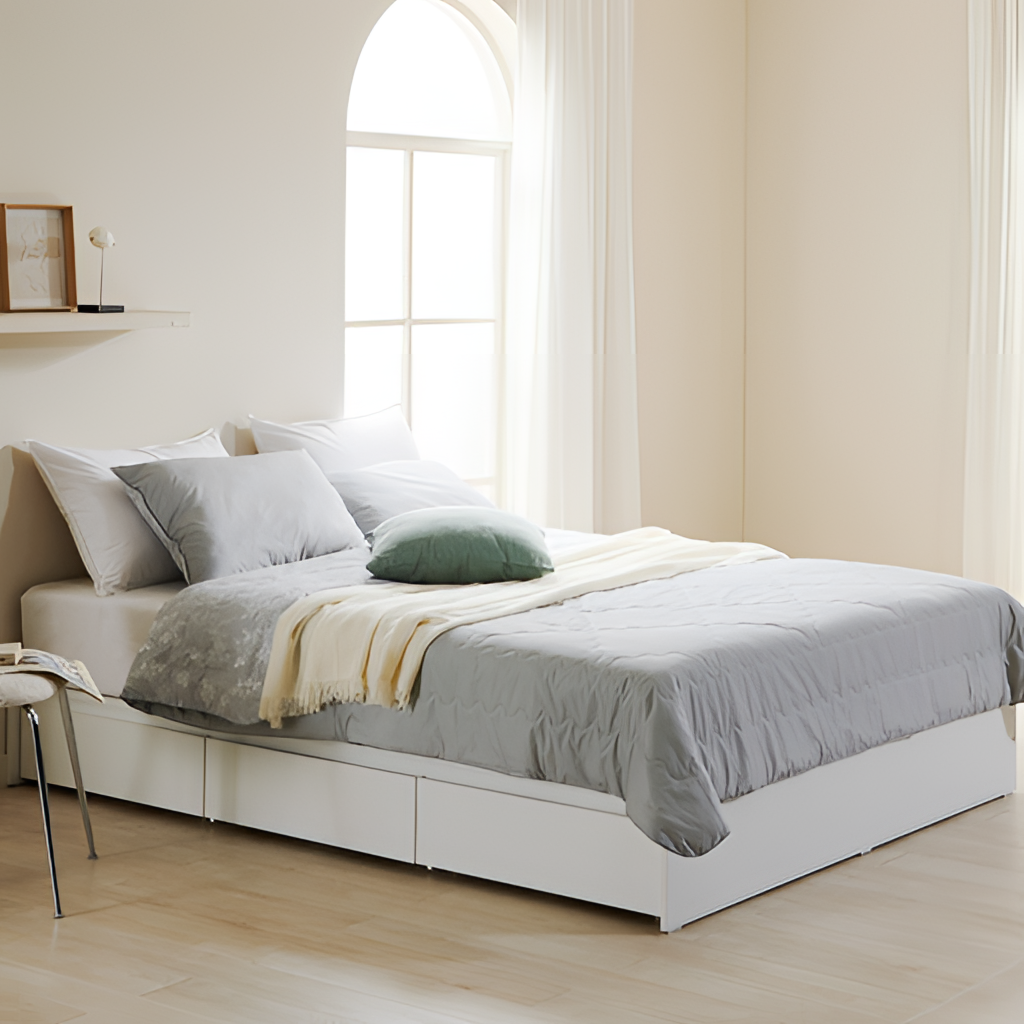
bedroom, wood bed, minimalist, natural wood flooring, with plank pattern, paint wallpaper, with solid pattern